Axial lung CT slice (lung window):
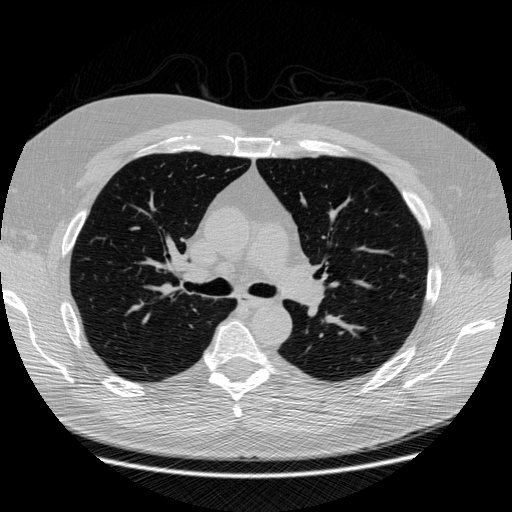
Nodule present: no